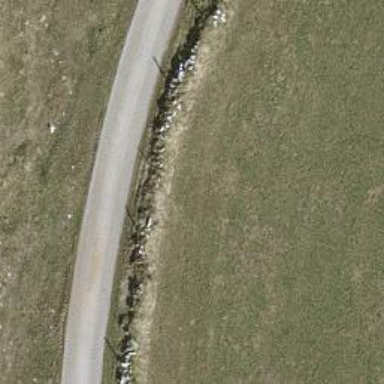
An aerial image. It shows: Dry stone wall barrier.